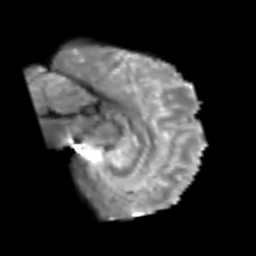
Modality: T2w
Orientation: sagittal
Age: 56
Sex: male
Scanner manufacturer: siemens
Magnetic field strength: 3 T
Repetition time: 6.1 s
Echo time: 0.101 s